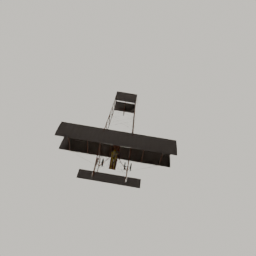
Label: mechanical